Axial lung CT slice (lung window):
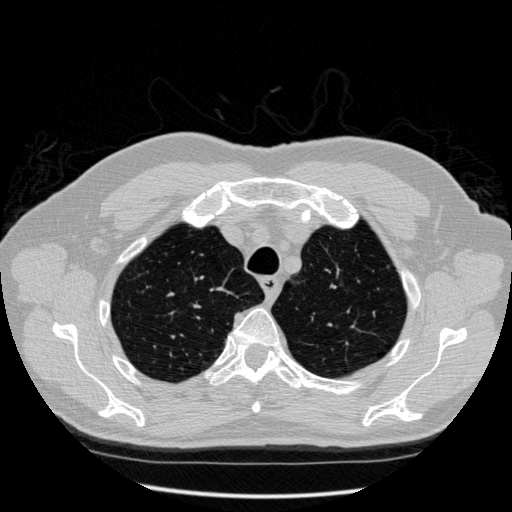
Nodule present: no